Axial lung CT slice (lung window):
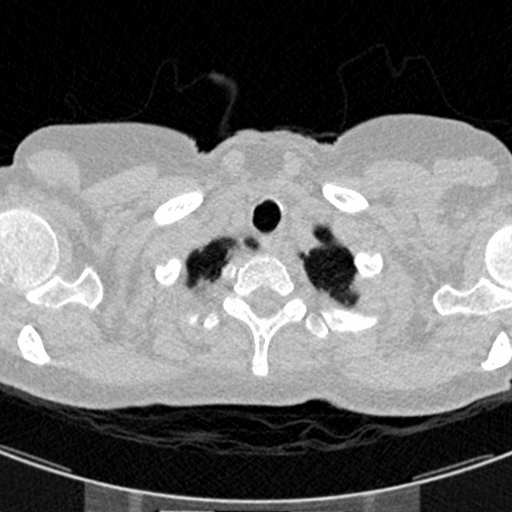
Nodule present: no